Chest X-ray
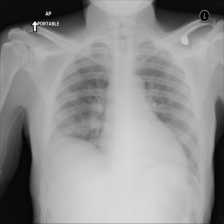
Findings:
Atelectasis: negative
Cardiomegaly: negative
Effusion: negative
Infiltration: negative
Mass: negative
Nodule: negative
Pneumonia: negative
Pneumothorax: negative
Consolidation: negative
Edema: negative
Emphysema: negative
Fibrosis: negative
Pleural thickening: negative
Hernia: negative